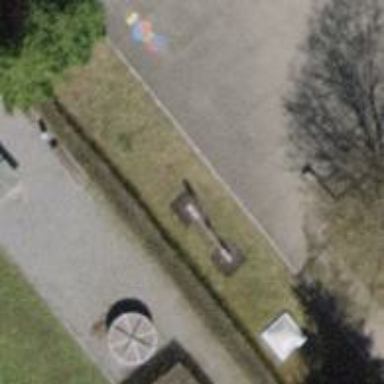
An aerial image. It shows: Playground featuring seesaw.